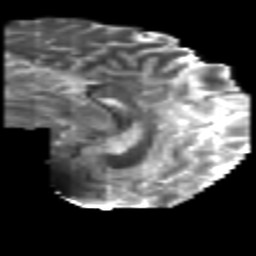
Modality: T2w
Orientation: sagittal
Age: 23
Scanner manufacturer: philips
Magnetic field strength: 3 T
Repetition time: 8.6 s
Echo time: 0.127 s